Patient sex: M
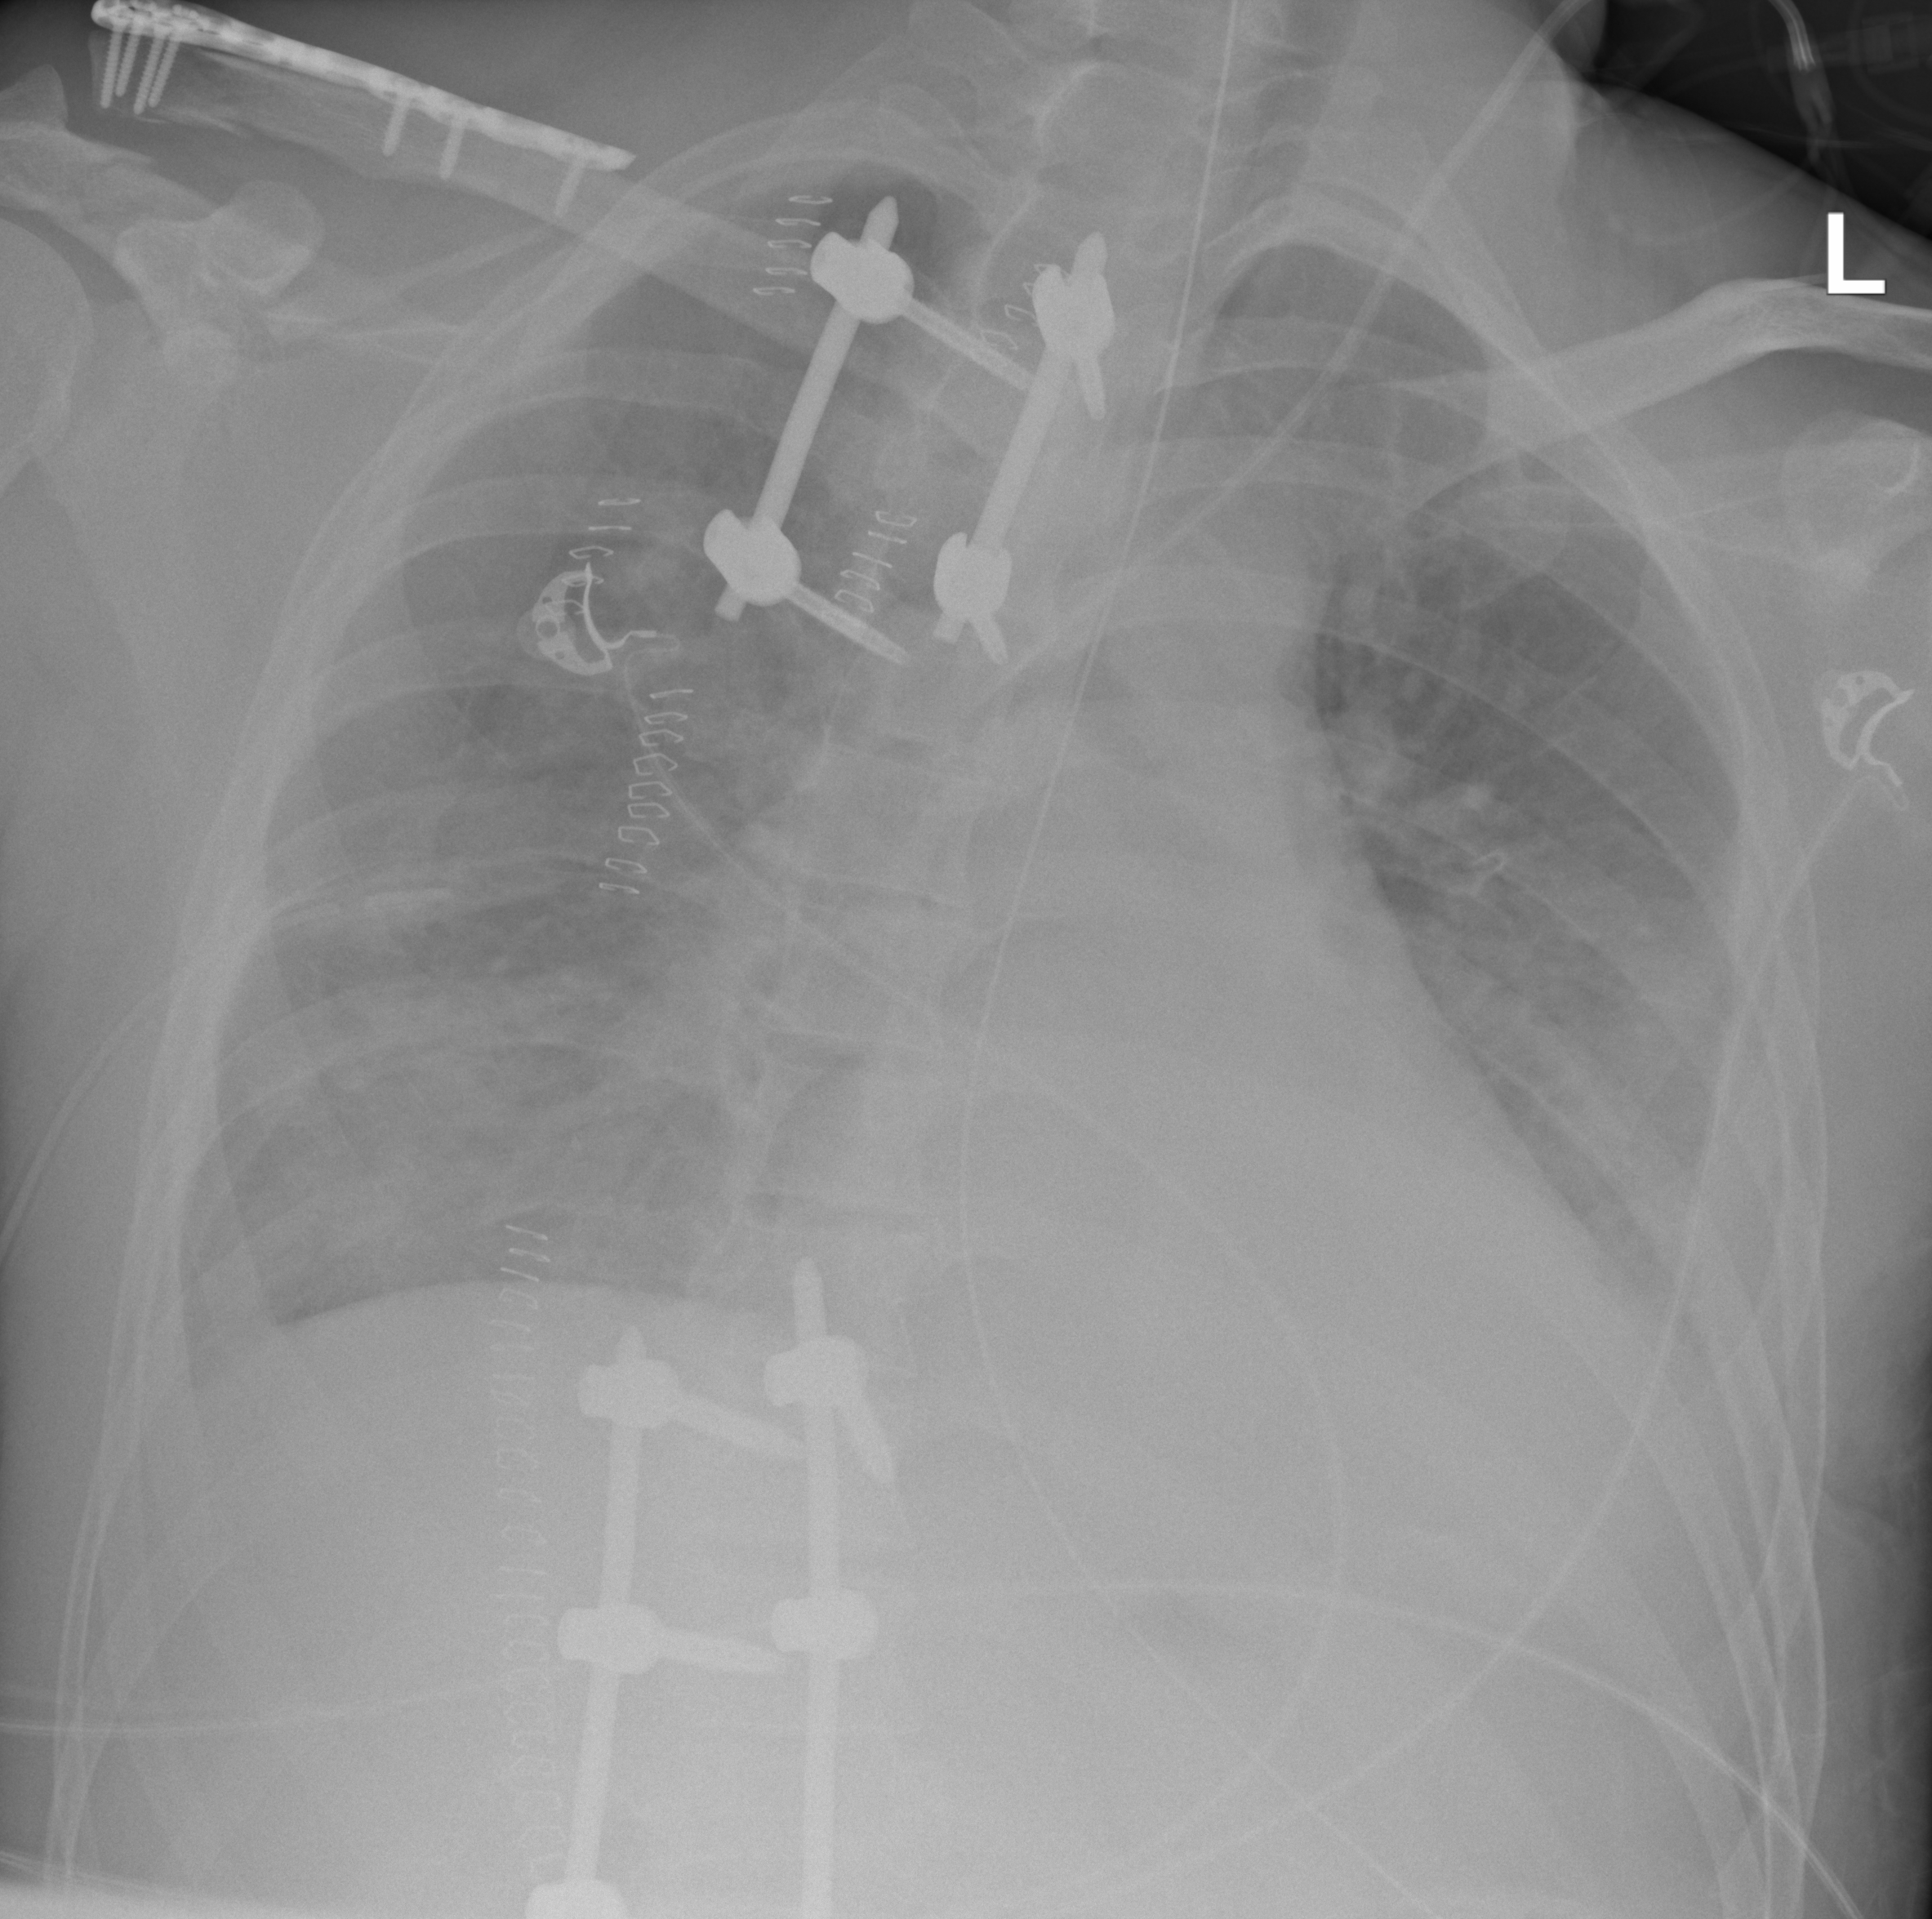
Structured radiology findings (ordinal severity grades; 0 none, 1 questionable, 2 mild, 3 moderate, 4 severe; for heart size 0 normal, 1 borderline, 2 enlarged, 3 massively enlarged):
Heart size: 0
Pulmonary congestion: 2
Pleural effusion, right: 2
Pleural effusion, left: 2
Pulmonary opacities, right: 0
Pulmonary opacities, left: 0
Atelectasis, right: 3
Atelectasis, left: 3